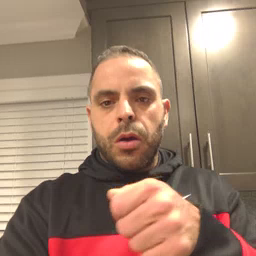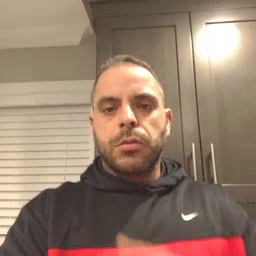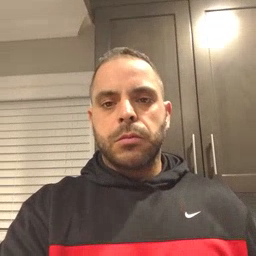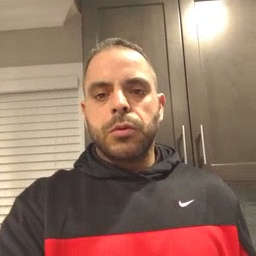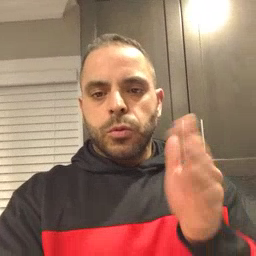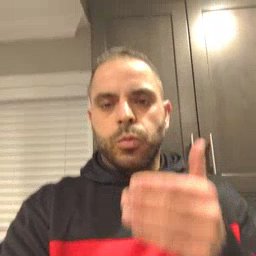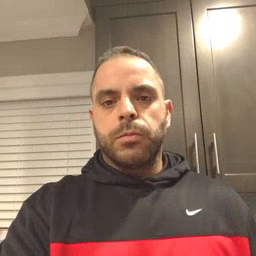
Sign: room